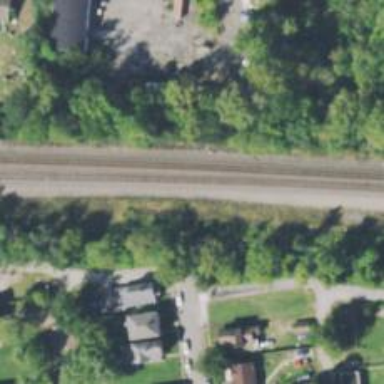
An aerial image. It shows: Track road with grade2 tracktype and embankment.